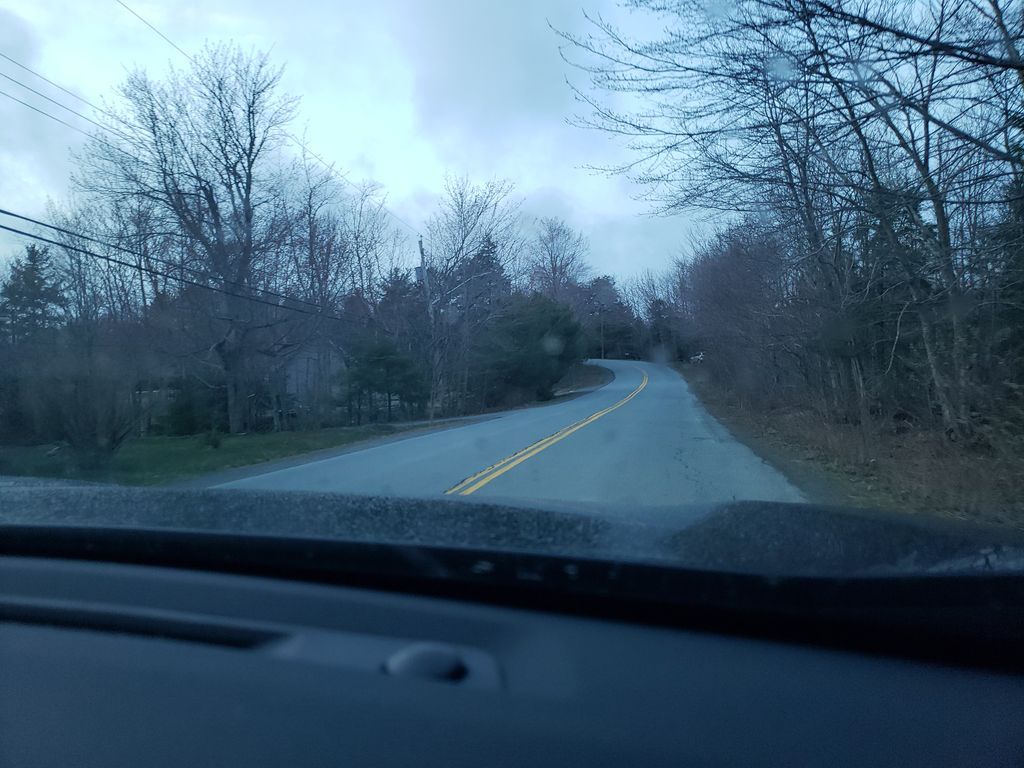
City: halifax